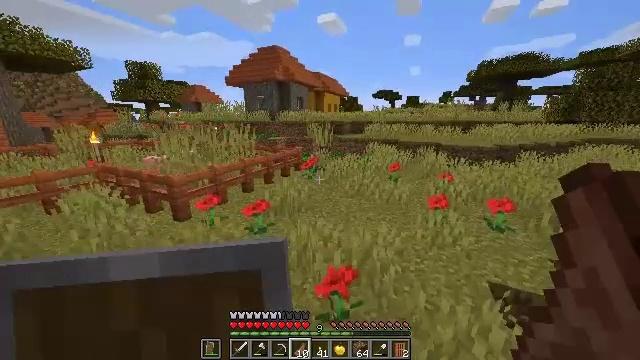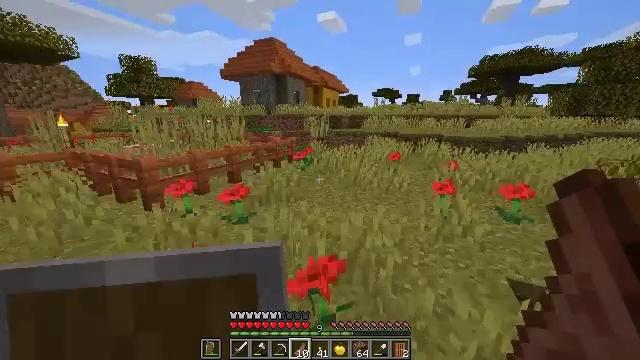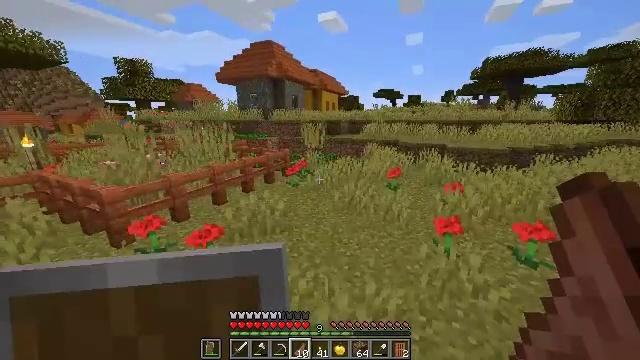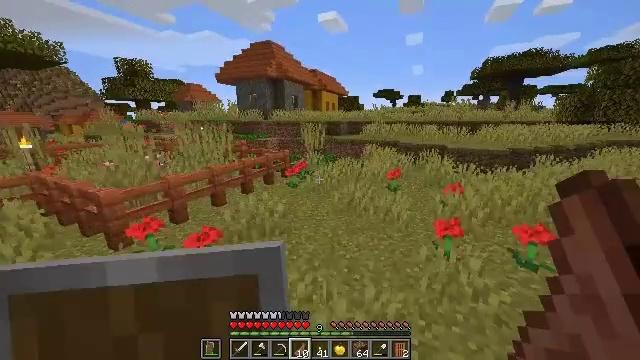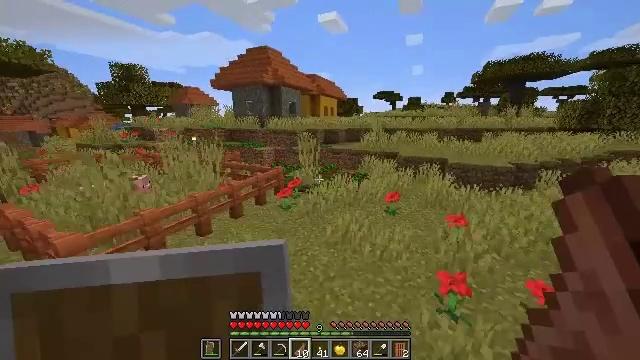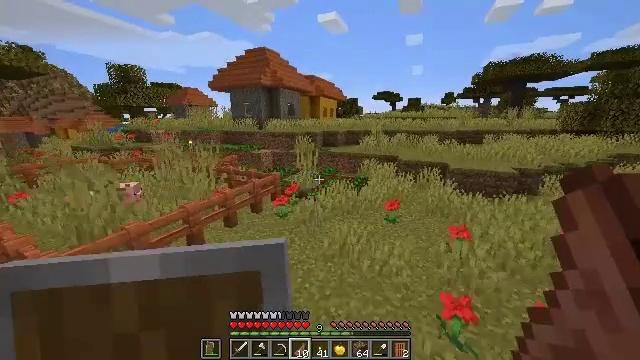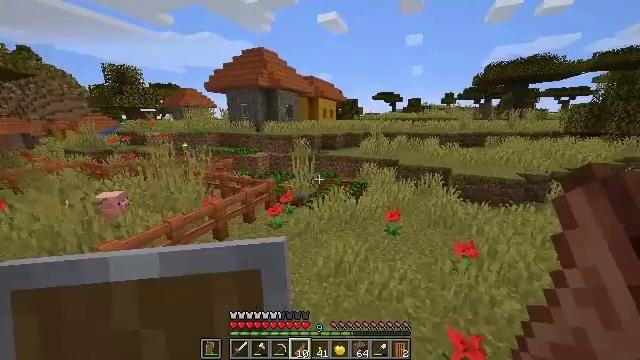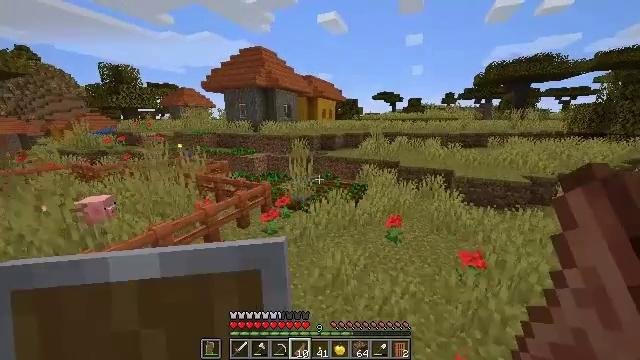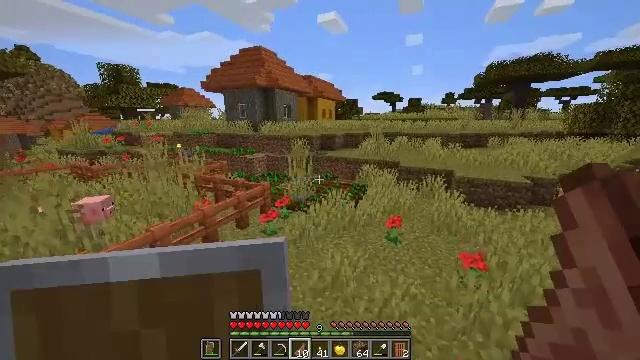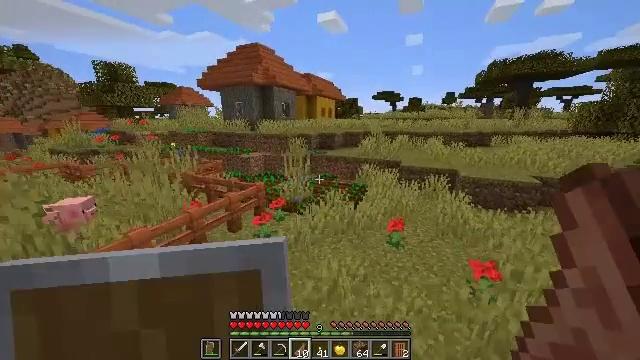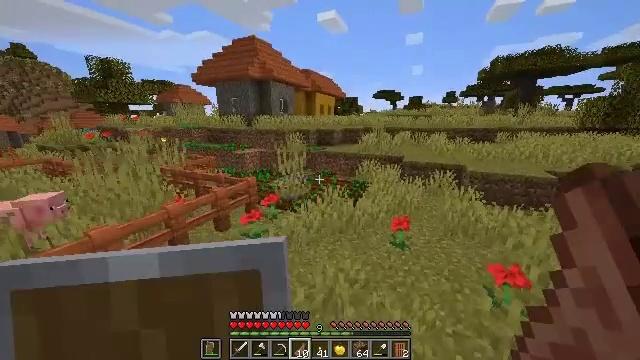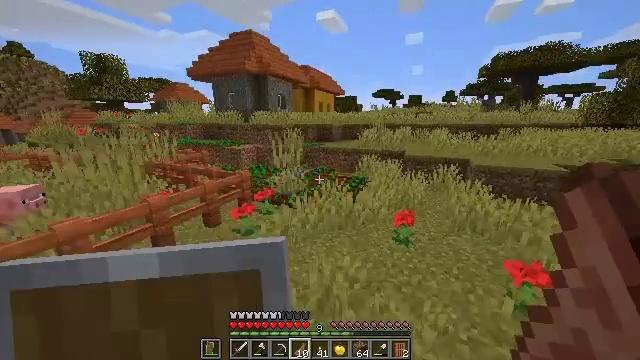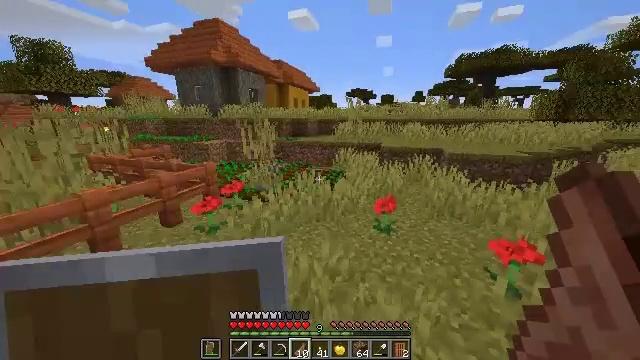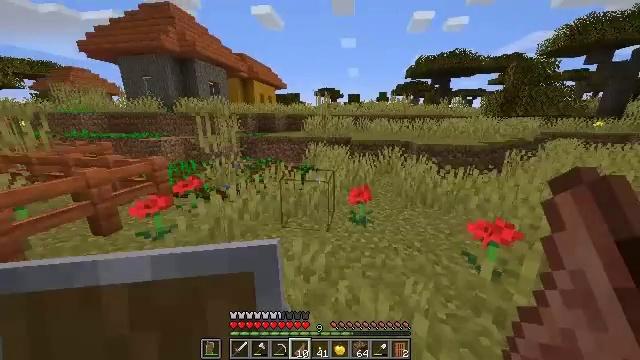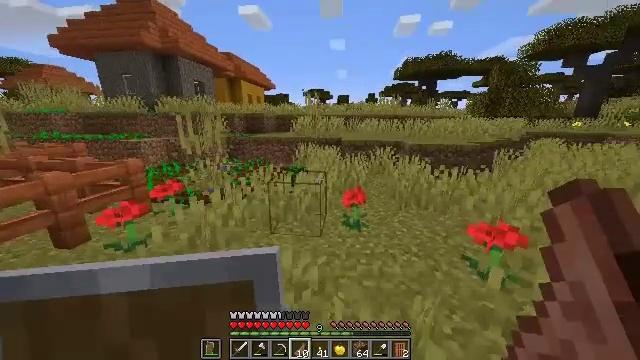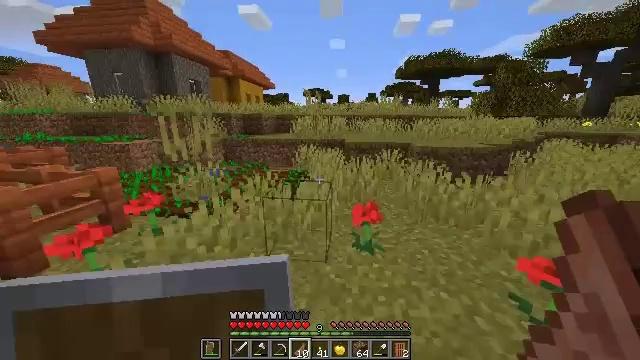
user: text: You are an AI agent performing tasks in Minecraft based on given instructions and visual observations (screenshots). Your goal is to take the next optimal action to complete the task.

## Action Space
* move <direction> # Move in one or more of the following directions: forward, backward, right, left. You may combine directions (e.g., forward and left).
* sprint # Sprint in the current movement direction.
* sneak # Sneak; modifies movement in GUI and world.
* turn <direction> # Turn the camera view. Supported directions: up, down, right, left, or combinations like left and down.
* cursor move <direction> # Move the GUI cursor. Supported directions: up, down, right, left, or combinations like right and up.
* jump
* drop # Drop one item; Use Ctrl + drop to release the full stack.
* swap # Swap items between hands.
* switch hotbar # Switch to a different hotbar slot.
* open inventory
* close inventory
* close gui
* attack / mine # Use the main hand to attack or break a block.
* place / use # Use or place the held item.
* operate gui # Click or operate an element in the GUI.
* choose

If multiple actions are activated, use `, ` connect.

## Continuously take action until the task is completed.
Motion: motion action
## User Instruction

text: Mine the smooth stone.
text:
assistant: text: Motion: move forward and move right, jump
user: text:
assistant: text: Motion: move forward and move right, jump
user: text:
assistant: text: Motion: move forward, jump
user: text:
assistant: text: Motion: move forward, jump
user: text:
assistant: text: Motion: move forward, jump
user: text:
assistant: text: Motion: move forward, jump
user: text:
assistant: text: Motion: move forward, jump
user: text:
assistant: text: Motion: move forward, jump
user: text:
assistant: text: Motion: move forward, jump
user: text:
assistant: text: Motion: move forward, jump
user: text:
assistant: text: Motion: move forward, jump
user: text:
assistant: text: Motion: move forward, turn right, jump
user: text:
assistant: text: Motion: move forward, turn right, jump
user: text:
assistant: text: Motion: move forward, turn right
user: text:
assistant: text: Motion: move forward
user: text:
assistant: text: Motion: move forward and move right
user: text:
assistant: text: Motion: move forward and move right
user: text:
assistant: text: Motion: move forward and move right
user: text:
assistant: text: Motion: move forward and move right
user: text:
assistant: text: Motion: move forward and move right, turn left
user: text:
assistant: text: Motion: move forward and move right
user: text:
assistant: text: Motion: move forward and move right
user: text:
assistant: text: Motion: move forward
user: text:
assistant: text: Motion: move forward
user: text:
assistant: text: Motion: move forward
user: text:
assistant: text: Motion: move forward
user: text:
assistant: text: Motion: move forward
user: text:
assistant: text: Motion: move forward
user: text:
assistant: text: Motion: move forward
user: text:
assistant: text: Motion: move forward